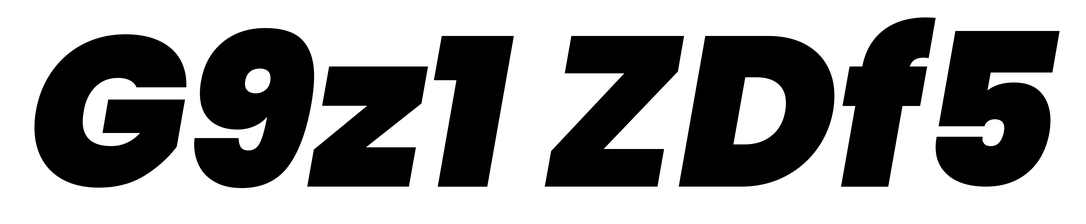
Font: Poppins-BlackItalic